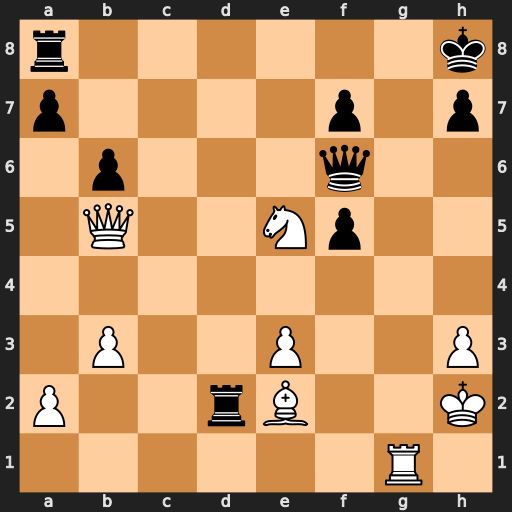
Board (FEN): r6k/p4p1p/1p3q2/1Q2Np2/8/1P2P2P/P2rB2K/6R1
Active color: w
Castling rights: -
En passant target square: -
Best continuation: Nxf7+ Qxf7 Qe5+ Qf6 Qxf6#